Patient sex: M
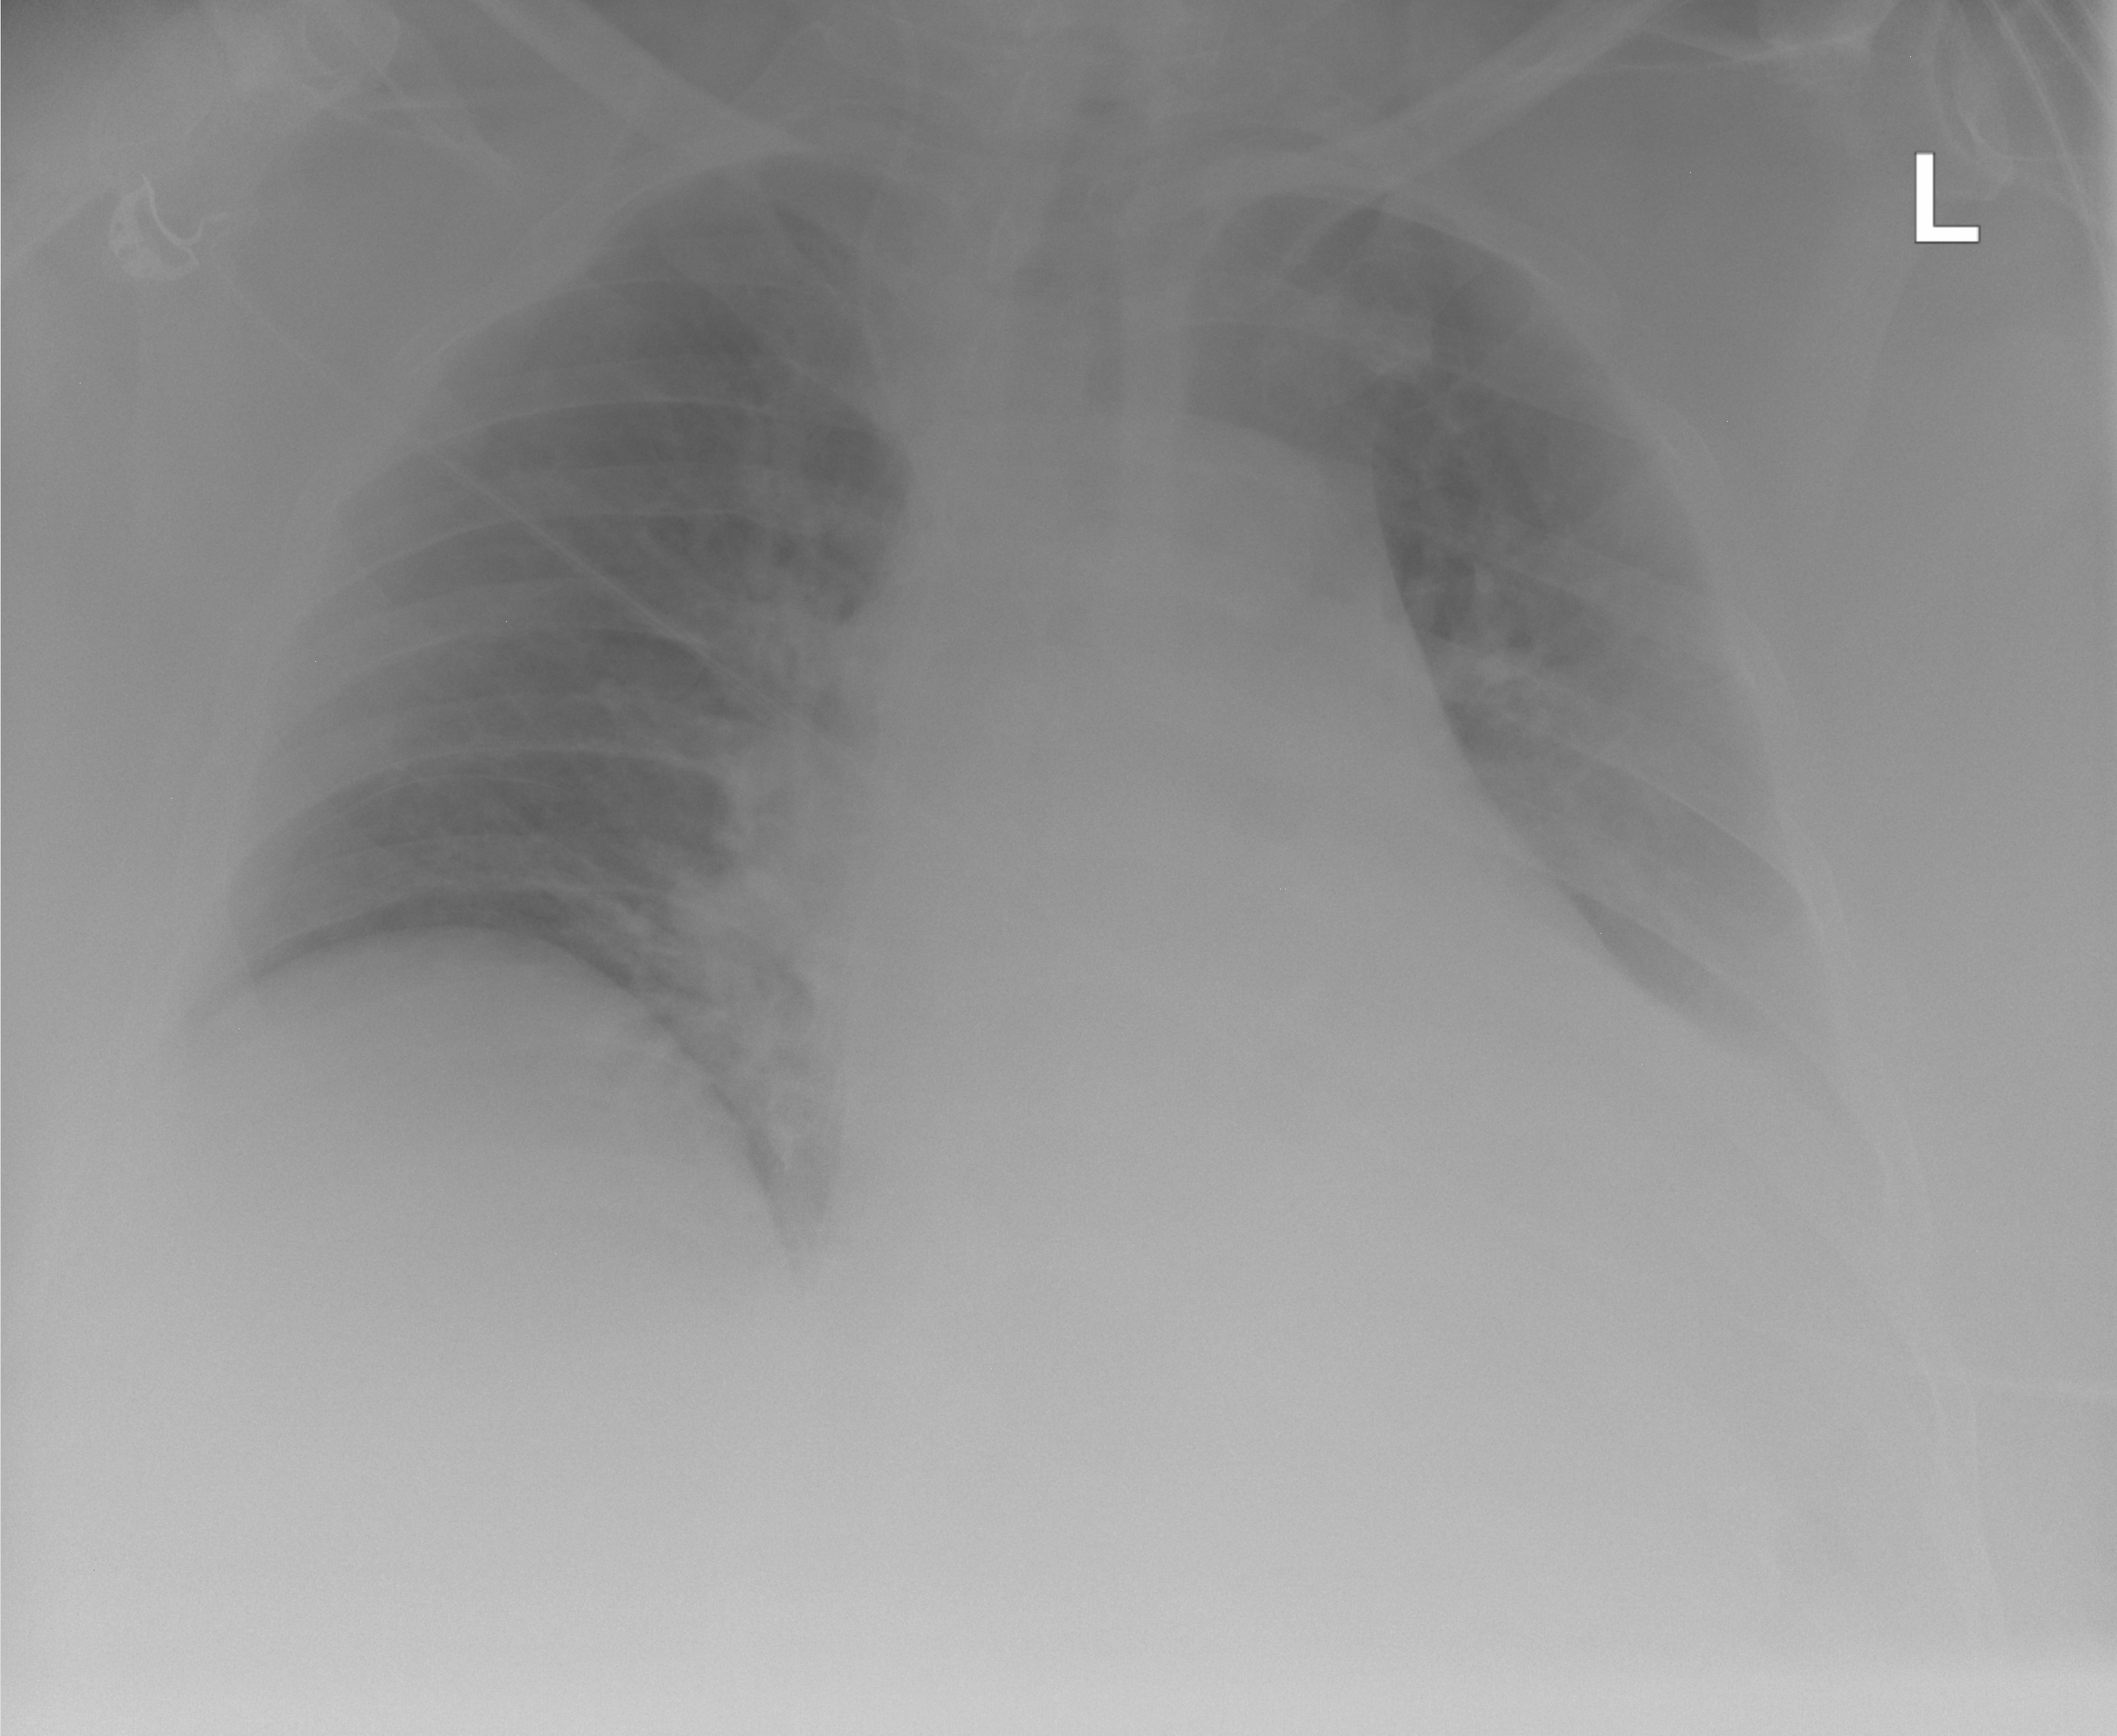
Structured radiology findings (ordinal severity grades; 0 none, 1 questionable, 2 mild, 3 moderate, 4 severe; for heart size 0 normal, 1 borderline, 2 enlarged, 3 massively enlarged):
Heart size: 2
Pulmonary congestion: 0
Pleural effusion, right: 0
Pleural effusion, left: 3
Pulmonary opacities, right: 1
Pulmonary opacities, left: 0
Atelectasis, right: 0
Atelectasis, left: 2